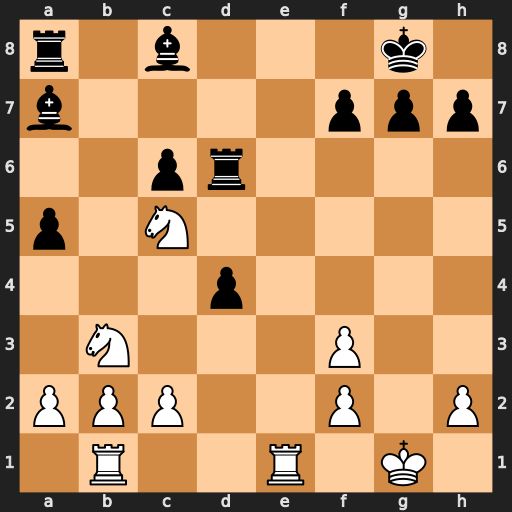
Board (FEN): r1b3k1/b4ppp/2pr4/p1N5/3p4/1N3P2/PPP2P1P/1R2R1K1
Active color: w
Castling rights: -
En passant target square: -
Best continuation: Re8#